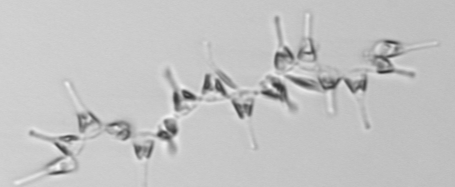
Label: Asterionellopsis_glacialis